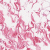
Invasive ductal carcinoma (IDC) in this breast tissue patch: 0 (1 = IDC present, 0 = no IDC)